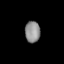
Tissue: lung
Cell type: Fibroblasts
Senescence score: 0.5636
Nuclear area (px): 316
Mean DAPI intensity: 140.934